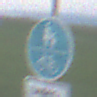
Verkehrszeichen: GemeinsamerGehUndRadweg
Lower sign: BesondereFahrzeugeUndTransportgueter6
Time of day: SunriseSunset
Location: Outdoor (Nature)
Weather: PartlyCloudy
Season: NotSpecified
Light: Natural